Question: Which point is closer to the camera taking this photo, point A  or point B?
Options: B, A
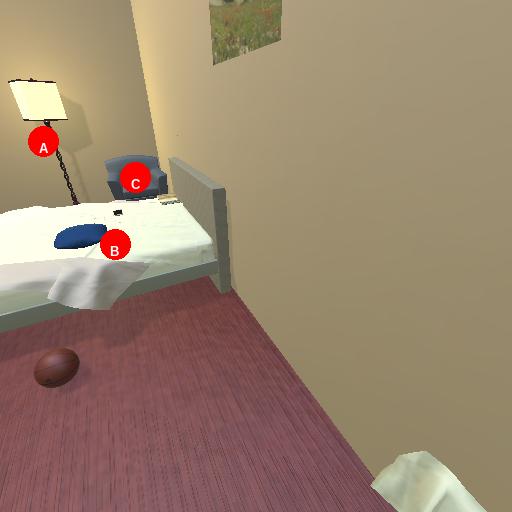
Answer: B